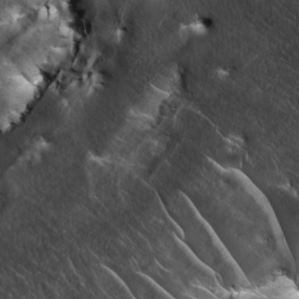
Label: non_frost